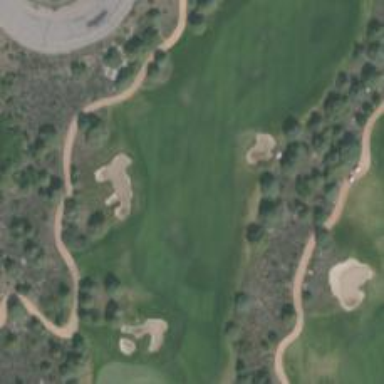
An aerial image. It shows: View of golf hole.